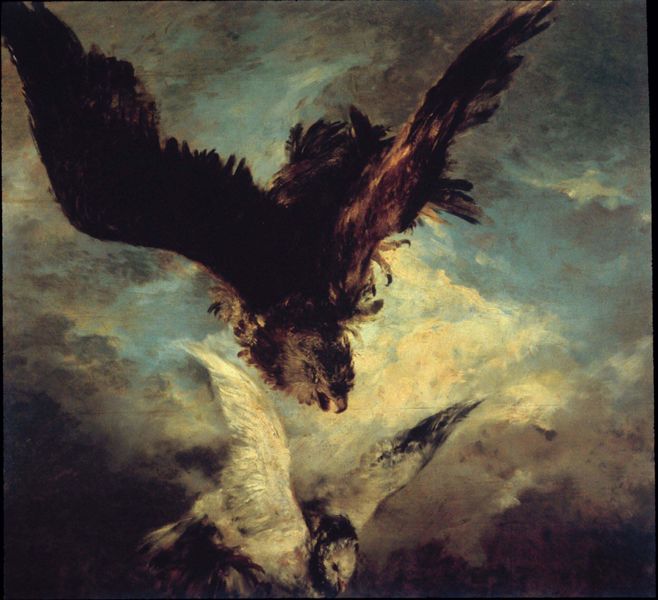
Titel: Falke auf eine Taube stoßend
Künstler: Adolph Menzel
Standort: Berlin
Institution: Alte Nationalgalerie
Schlagwörter: adler, angriff, blau, dunkel, falke, feder, flügel, fuß, gemälde, gewitter, himmel, kampf, schatten, vogel, weiß, wolken, gelb, landschaft, bewegung, braun, grau, hell, hintergrund, licht, nacht, schwarz, vordergrund, blick, wolke, augen, böse, federn, gefieder, taube, tot, öl, natur, vögel, sonne, auge, gold, realismus, fliegen, bewölkt, schwanz, düster, schnabel, zwei, luft, sturm, unwetter, wild, menzel, fallen, flucht, flug, attacke, gefahr, raub, streit, dynamik, krallen, jagd, kämpfen, beute, gut, fressen, dramatisch, fangen, dramatik, fall, sturz, feuerbach, geier, greif, greifvogel, habicht, schwingen, kralle, eule, schrei, drama, fänge, verfolgen, geschwindigkeit, jagen, getroffen, uhu, greifvögel, absturz, raubvogel, wolkendecke, falken, wolken licht, ferde, rab, sturzflug, mentzel, greifvovel, wildjagd, wildvögel, raubogel, herabstoßeb